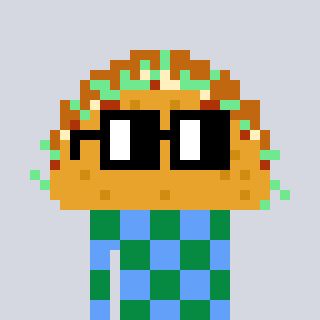
a pixel art character with square black glasses, a taco-shaped head and a blue-colored body on a cool background